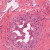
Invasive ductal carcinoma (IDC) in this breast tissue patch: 0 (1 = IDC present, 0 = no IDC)